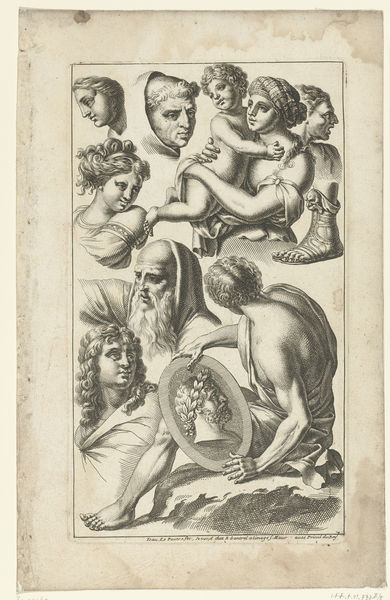
Titel: Studies van hoofden
Künstler: Jean Lepautre
Standort: Amsterdam
Institution: Rijksmuseum
Schlagwörter: corps, dos, assis, femme, gravure, enfant, mere, profil, vieux, visage, pied, bras, bouclier, etude, etudes, personnages, pieds, romain, medaillon, sage, tetes, eau-forte, m'ere